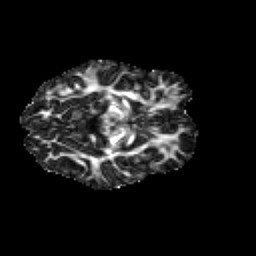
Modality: FA
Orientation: axial
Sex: female
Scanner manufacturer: siemens
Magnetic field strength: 3 T
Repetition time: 5 s
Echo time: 0.071 s